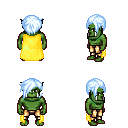
a pixel art fantasy rpg character, male body template, orc, green skin, yellow cape, gold greaves, white cyan pixie cut hairstyle, four views (front, back, left, right), 2x2 character sprite sheet, small pixel art, hard edges, no anti-aliasing